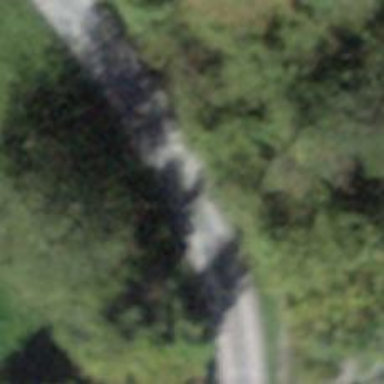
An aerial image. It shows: Service road with compacted grade2 tracktype.